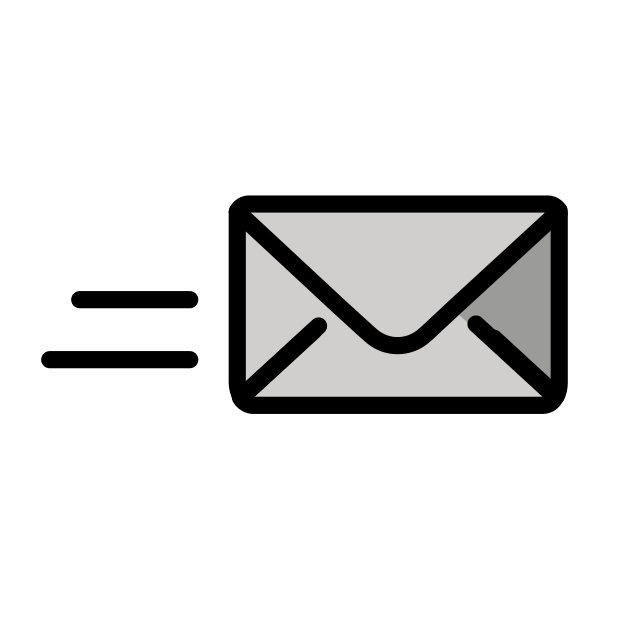
Emoji: 📨
Name: incoming envelope
Unicode: 0x1f4e8